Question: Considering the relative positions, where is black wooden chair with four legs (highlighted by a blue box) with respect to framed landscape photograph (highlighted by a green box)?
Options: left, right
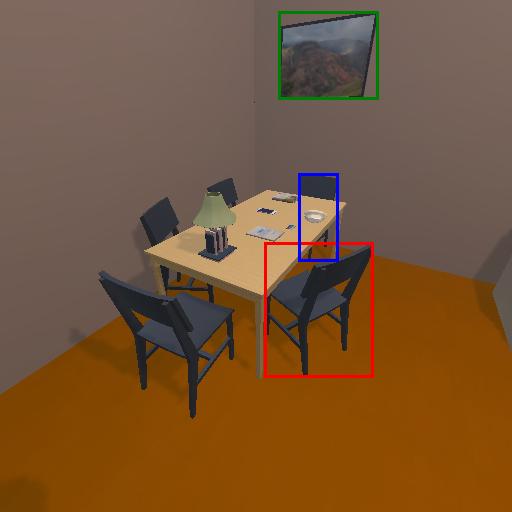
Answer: left